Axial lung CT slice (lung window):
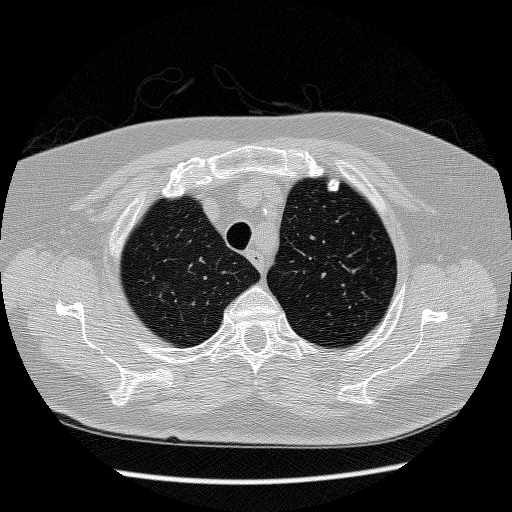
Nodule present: no